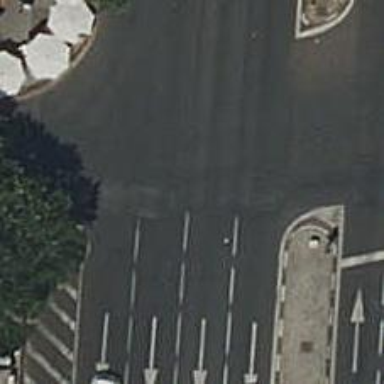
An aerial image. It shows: Road with traffic signals.